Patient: sex M, age 60
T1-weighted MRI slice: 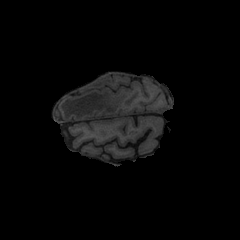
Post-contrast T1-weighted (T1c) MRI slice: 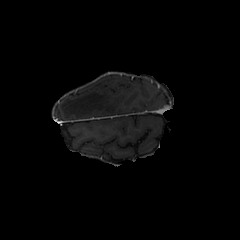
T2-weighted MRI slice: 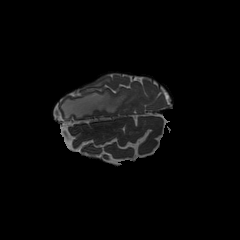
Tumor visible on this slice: yes
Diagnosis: Glioblastoma, IDH-wildtype
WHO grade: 4